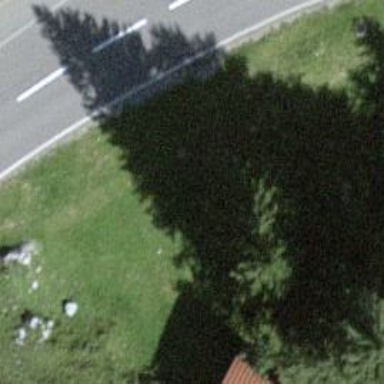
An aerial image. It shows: Evergreen tree with needle-leaved leaves.